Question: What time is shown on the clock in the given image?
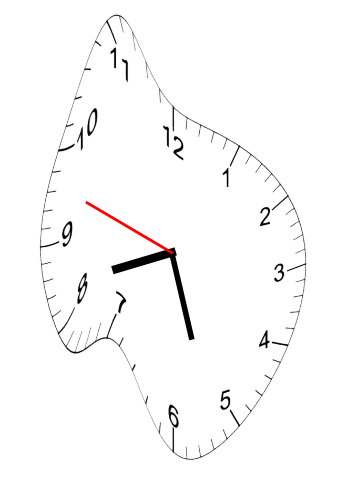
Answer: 08:26:48